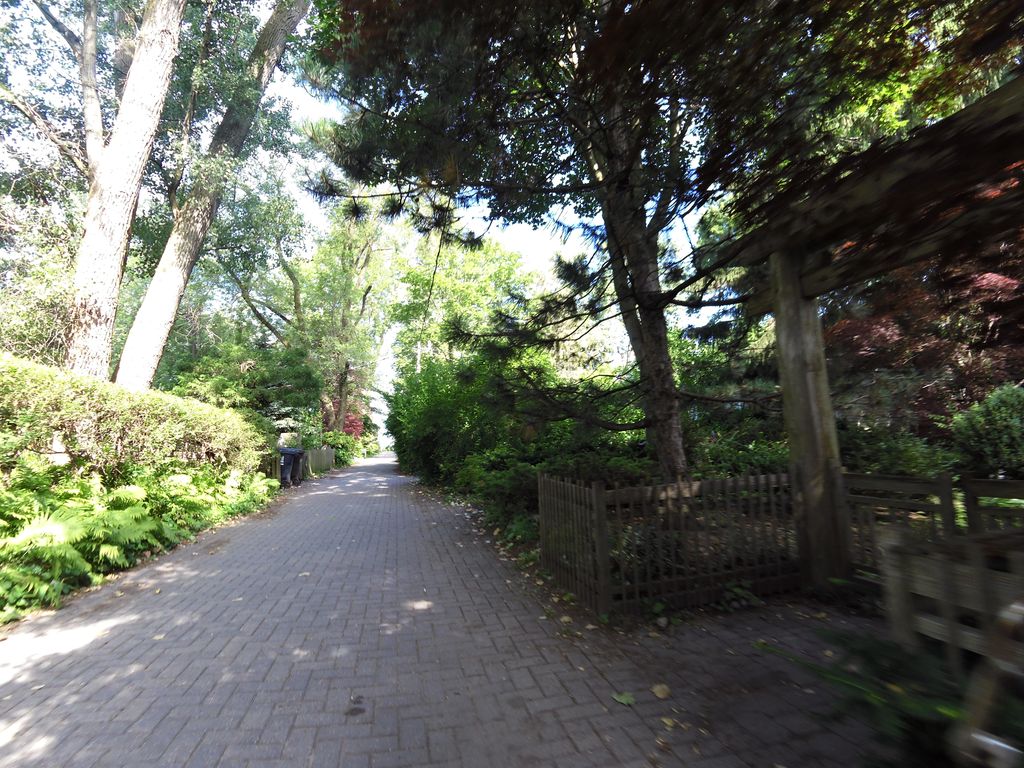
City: toronto